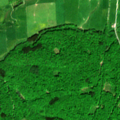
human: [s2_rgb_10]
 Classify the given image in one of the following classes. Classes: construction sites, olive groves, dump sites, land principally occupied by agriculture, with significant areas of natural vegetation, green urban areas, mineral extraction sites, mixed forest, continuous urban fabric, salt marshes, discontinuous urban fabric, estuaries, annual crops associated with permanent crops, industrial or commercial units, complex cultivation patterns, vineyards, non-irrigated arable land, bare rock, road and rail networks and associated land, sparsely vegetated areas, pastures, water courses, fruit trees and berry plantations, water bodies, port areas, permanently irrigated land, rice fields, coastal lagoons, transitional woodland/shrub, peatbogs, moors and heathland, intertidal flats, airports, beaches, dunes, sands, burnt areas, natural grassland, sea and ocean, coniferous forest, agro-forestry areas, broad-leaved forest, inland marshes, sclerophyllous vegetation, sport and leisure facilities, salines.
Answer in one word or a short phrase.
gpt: pastures, complex cultivation patterns, broad-leaved forest